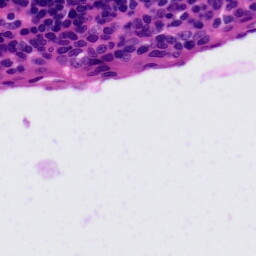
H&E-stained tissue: Tonsil